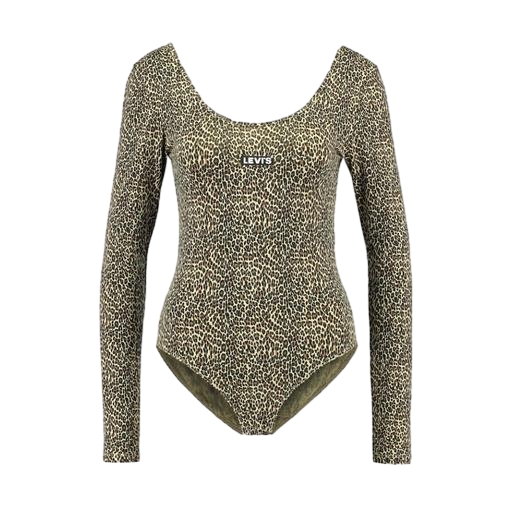
long sleeve cheetah pattern, multicolor women's leopard-print t, animal print tight shirt, white background